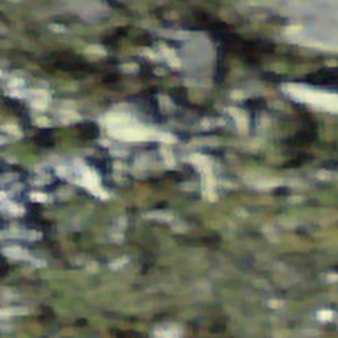
Label: other